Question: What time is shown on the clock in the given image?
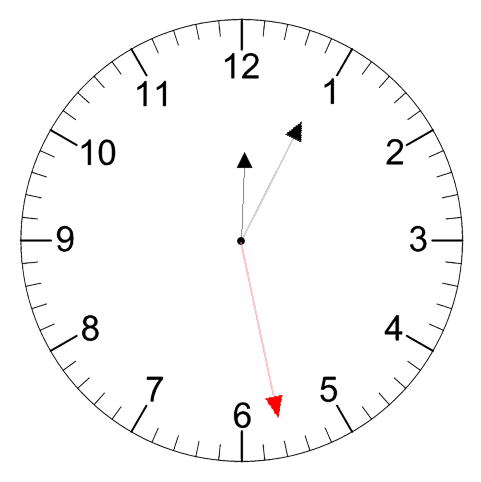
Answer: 12:04:28